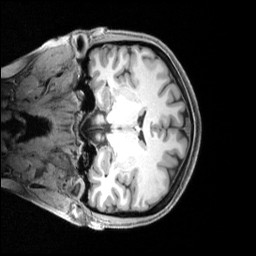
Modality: T1w
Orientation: coronal
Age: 28
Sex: female
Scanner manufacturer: siemens
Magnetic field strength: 3 T
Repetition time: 2.4 s
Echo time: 0.00219 s